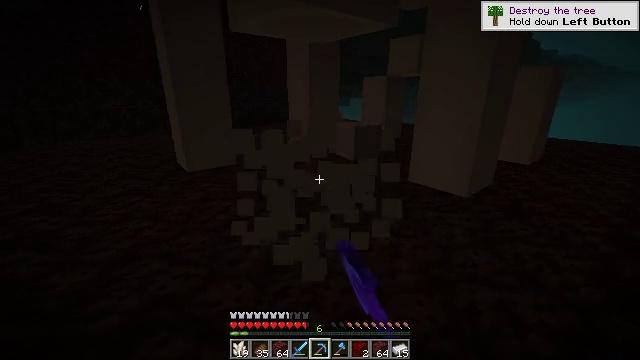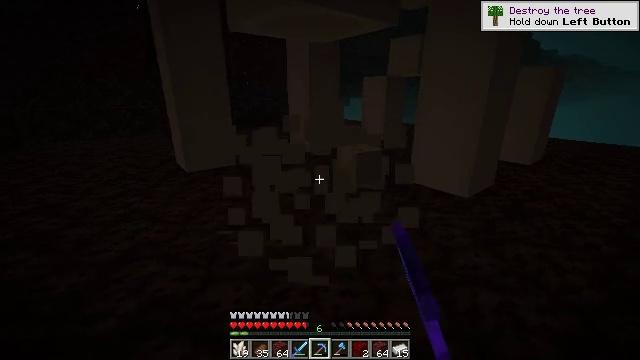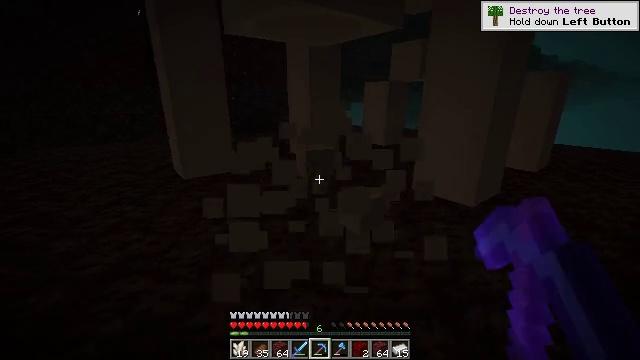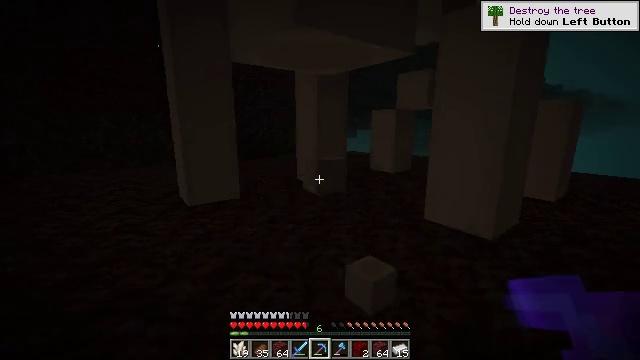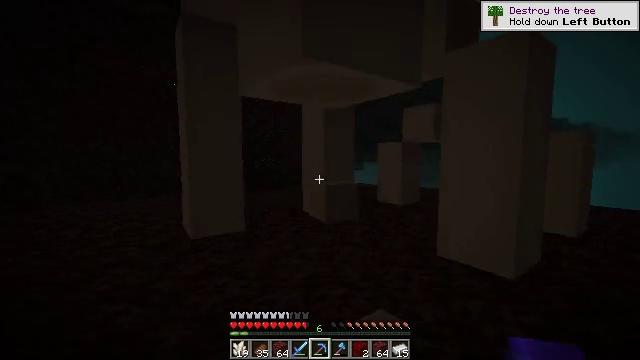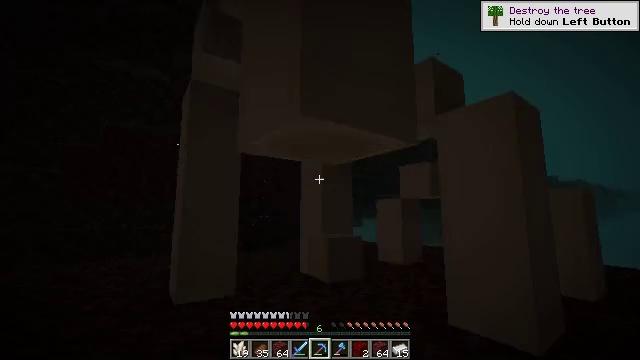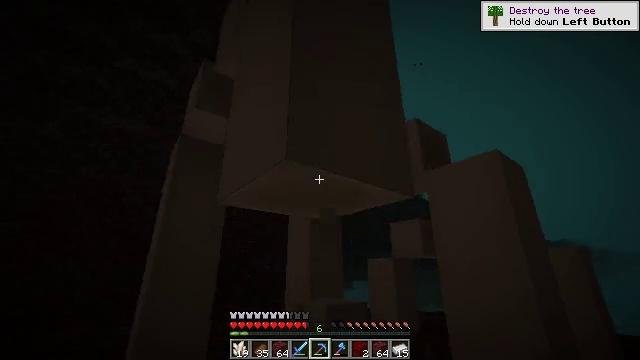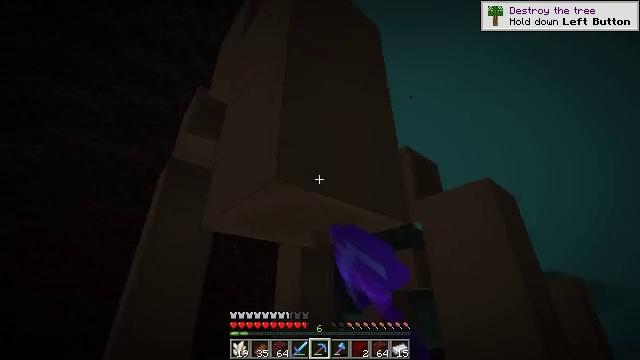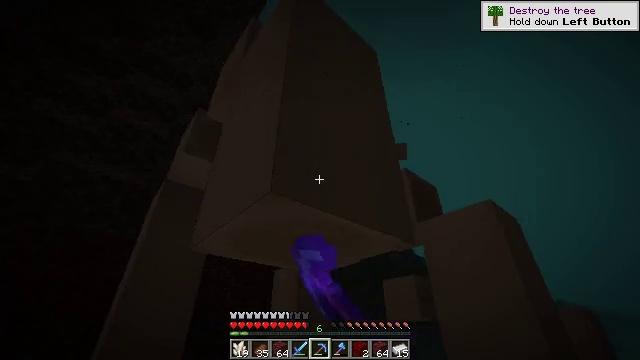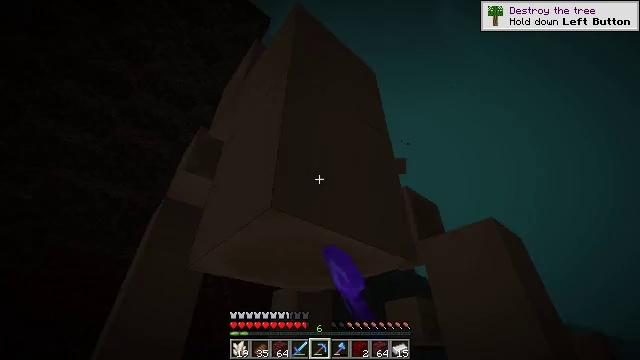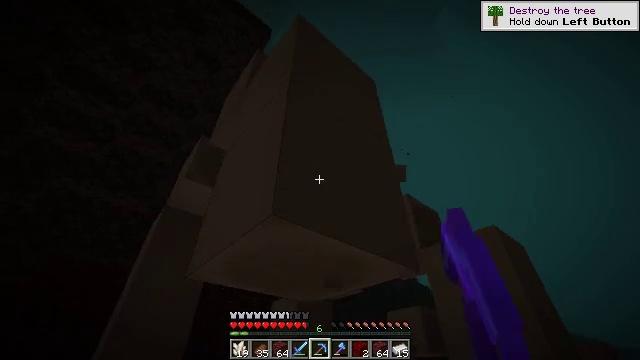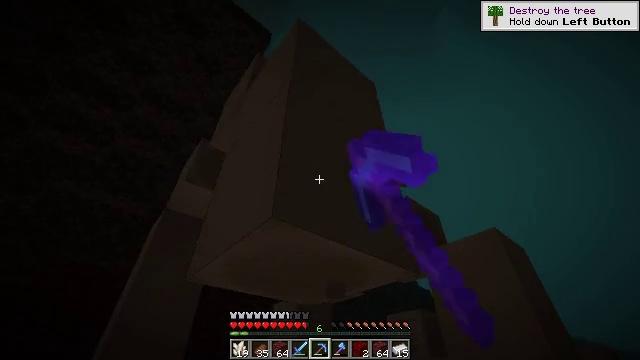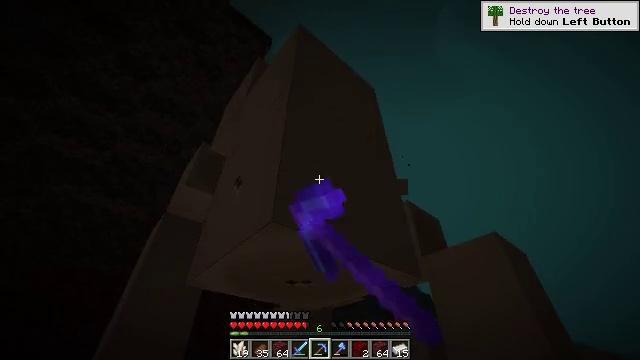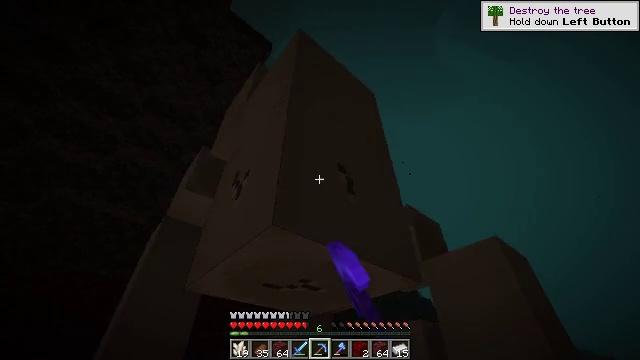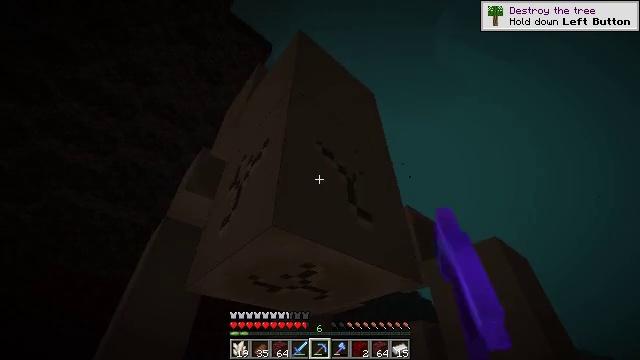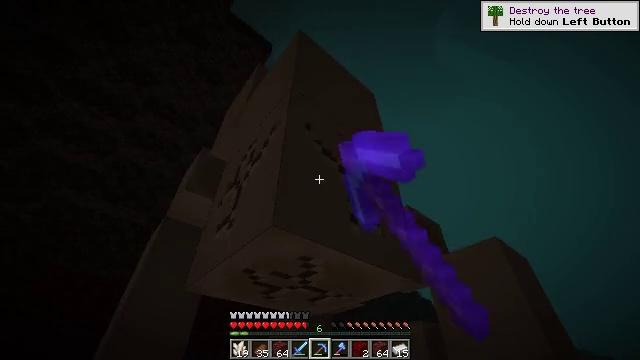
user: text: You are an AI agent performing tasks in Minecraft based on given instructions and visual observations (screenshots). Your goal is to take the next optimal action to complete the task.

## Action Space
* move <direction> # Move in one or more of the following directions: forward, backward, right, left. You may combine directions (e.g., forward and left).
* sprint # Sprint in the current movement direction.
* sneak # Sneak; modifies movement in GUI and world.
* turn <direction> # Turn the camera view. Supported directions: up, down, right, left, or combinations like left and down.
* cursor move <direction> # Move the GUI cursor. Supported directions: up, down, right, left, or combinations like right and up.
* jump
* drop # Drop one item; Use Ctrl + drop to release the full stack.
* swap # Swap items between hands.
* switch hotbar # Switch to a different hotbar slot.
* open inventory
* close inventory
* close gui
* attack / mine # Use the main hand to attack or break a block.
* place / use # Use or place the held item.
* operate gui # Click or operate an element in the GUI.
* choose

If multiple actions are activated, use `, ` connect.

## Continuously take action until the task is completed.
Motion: motion action
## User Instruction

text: Use a pickaxe to mine the bone block.
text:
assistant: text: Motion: move forward, attack / mine
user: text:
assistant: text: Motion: move forward, turn up, attack / mine
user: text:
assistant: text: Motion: move forward, turn left and up, attack / mine
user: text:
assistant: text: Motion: move forward, turn left and up, attack / mine
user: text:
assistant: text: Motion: move forward, turn up, attack / mine
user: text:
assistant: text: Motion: move forward, turn right and up, attack / mine
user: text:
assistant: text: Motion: move forward, turn right and up, attack / mine
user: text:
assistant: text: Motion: turn up, attack / mine
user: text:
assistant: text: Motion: turn up, attack / mine
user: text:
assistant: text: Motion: turn up, attack / mine
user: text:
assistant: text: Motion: attack / mine
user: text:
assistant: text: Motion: attack / mine
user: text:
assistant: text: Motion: attack / mine
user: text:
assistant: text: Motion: attack / mine
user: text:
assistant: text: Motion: attack / mine
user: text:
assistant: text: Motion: attack / mine
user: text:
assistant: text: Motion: attack / mine
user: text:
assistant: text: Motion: move forward, attack / mine
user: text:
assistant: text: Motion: move forward, attack / mine
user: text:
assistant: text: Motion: move forward, attack / mine
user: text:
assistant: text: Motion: move forward, turn up, attack / mine
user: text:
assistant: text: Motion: turn left and up, attack / mine
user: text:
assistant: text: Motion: turn up, attack / mine
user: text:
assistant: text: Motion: turn up, attack / mine
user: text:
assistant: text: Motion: turn up, attack / mine
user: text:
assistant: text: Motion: turn up, attack / mine
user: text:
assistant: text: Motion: turn up, attack / mine
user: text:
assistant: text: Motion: attack / mine
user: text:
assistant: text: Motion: attack / mine
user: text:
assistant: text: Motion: attack / mine